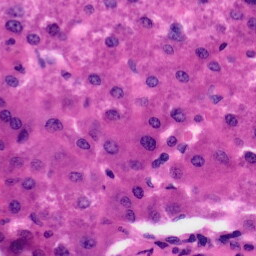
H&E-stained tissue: Liver